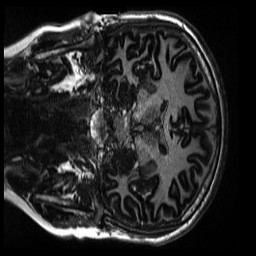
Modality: MP2RAGE
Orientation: coronal
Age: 14
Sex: female
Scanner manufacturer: siemens
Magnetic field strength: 3 T
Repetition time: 4 s
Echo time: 0.00303 s